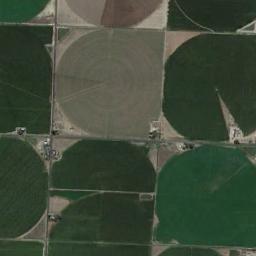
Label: circular_farmland